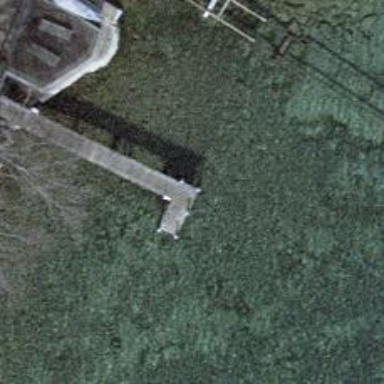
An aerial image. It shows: Man-made pier.